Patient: sex M, age 78
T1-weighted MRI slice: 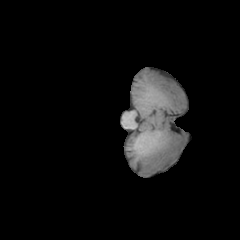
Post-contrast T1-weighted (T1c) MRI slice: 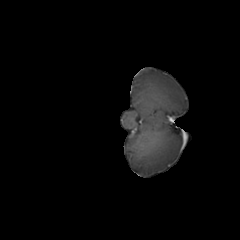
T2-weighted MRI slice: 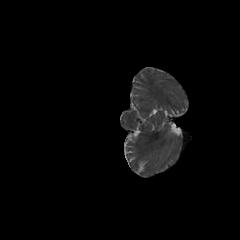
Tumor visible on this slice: no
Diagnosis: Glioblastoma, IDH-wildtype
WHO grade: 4